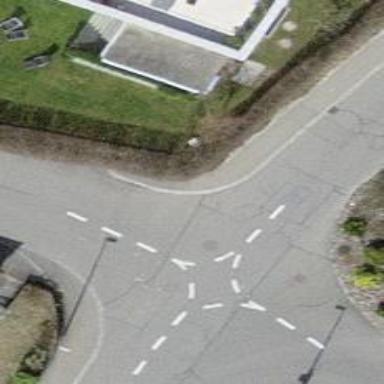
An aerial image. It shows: Unmarked road crossing.